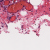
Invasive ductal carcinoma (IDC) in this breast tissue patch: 1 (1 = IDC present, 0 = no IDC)